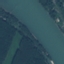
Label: River